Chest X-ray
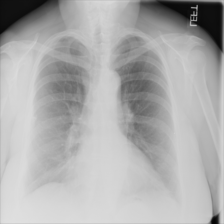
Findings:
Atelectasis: negative
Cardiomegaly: negative
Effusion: negative
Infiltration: negative
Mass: negative
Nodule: negative
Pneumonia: negative
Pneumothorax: negative
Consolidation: negative
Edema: negative
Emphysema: negative
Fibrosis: negative
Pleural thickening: negative
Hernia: negative